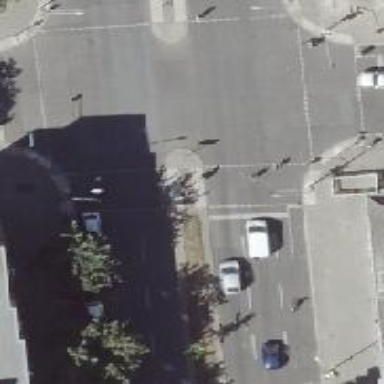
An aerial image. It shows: Footway crossing with traffic signals.